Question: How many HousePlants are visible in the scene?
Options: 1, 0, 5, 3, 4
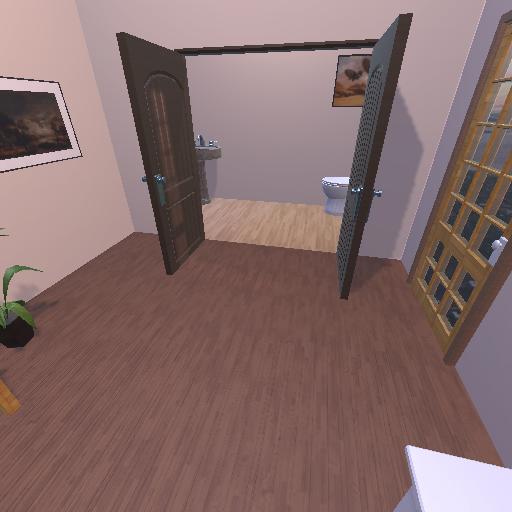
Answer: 1